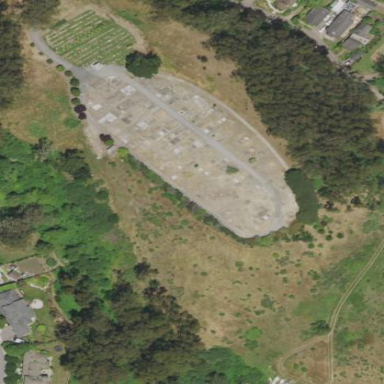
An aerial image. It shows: Cemetery or graveyard.